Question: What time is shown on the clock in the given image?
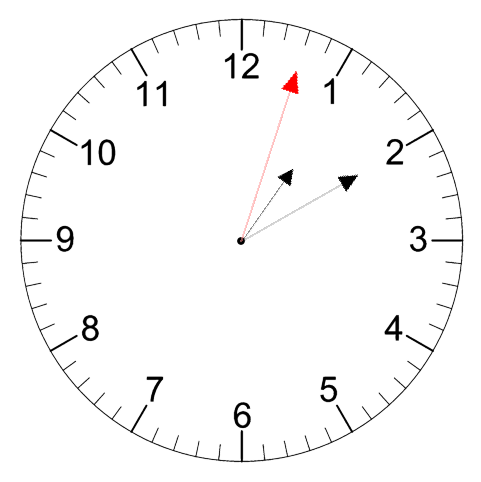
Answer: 01:10:03